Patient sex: M
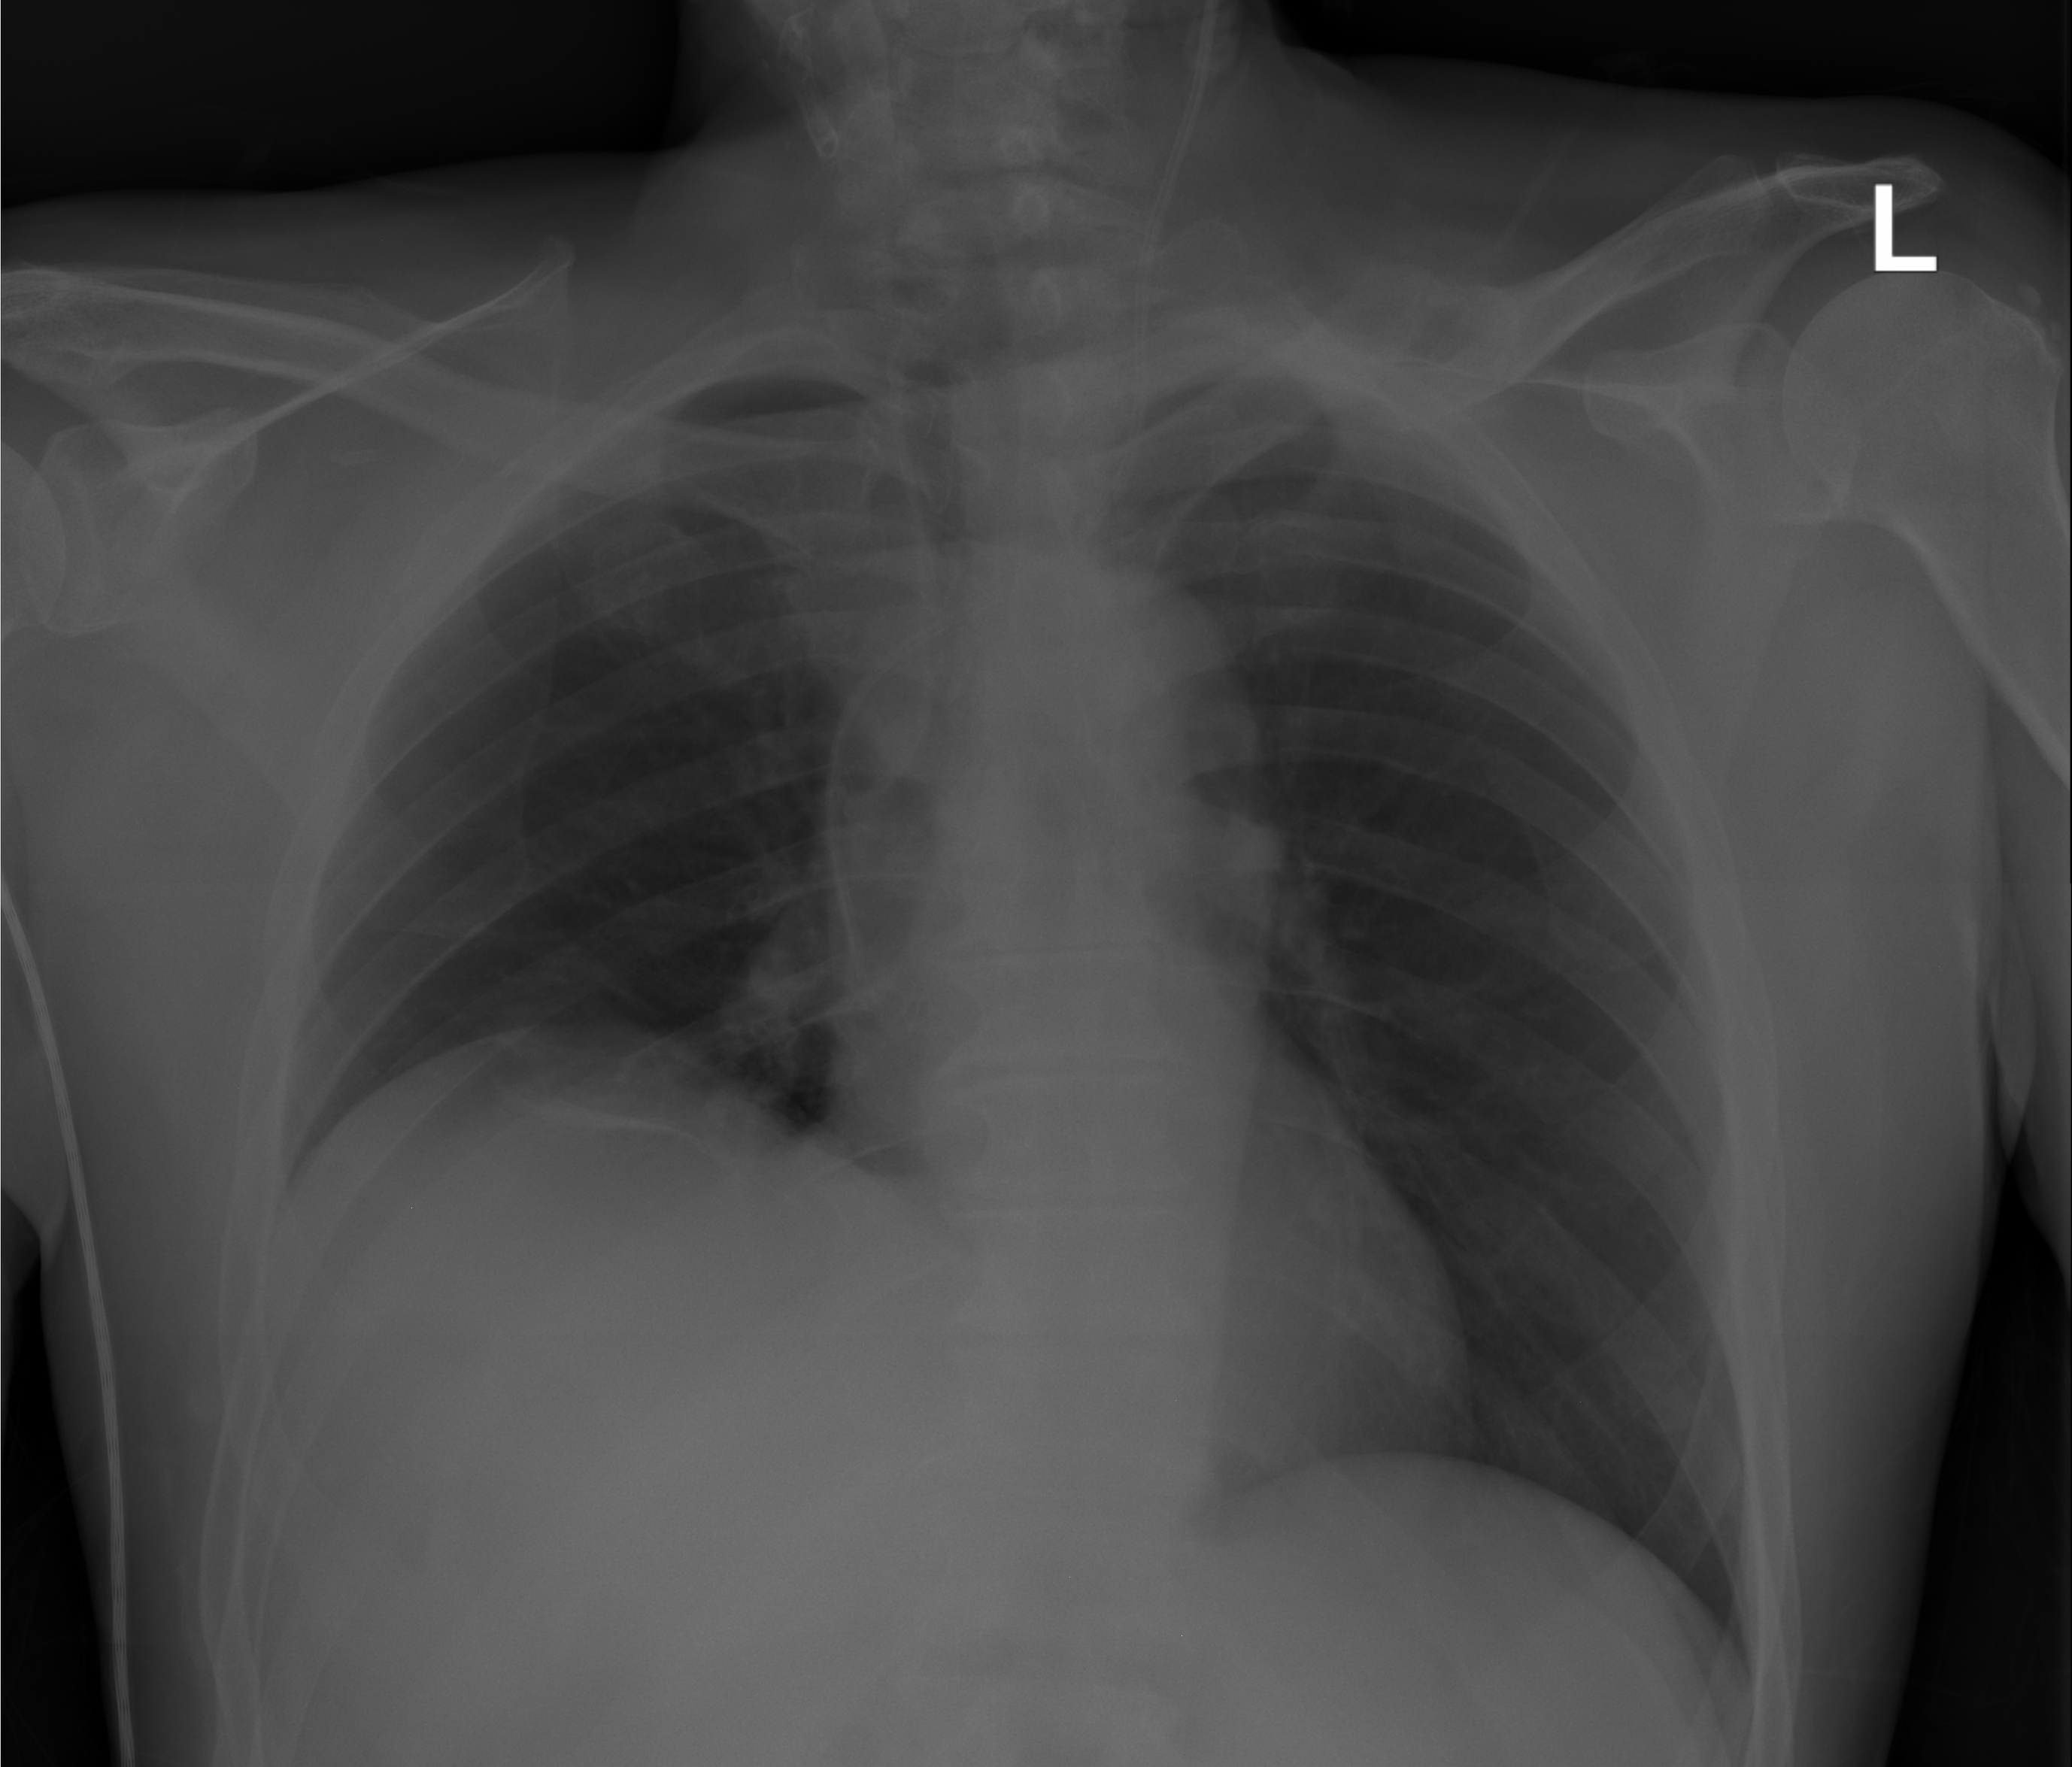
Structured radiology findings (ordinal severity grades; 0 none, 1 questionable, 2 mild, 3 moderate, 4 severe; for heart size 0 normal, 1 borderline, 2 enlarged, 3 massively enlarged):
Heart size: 0
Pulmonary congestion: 0
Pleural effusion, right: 0
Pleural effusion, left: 0
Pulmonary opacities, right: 0
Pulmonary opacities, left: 0
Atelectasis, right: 2
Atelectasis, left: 0